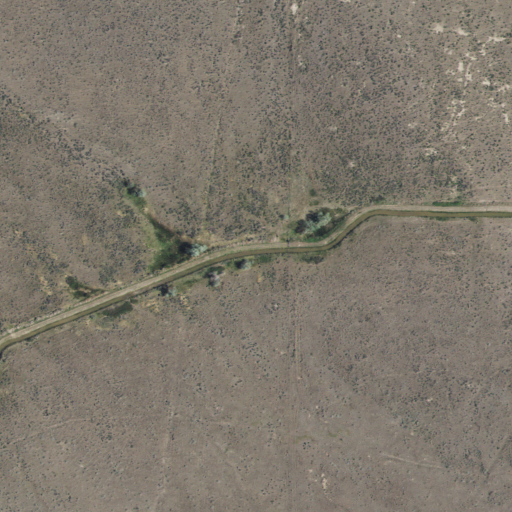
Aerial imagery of valley in Idaho named Squaw Joe Canyon containing shrub and grassland